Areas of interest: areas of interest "Sport and cultural"
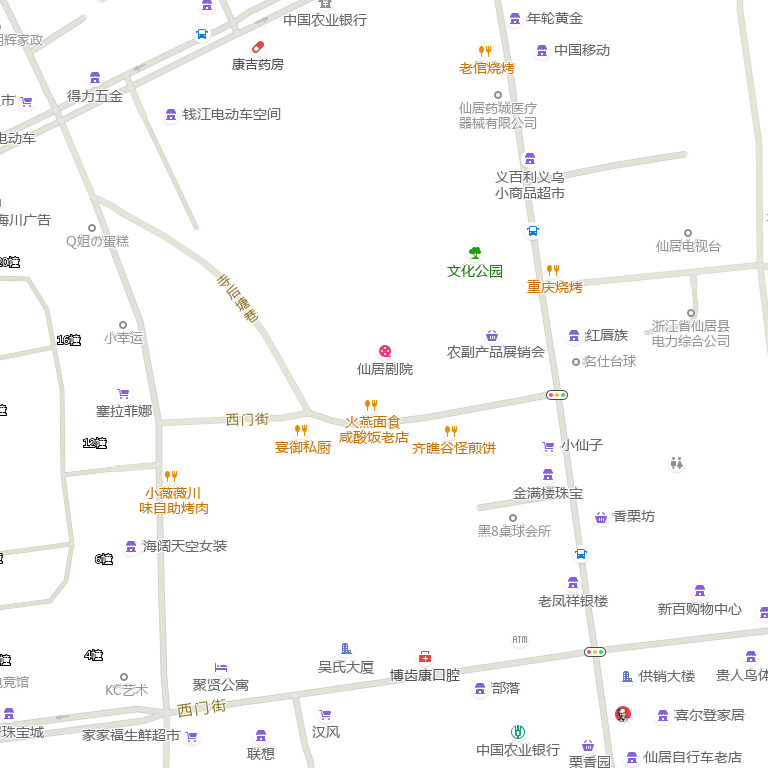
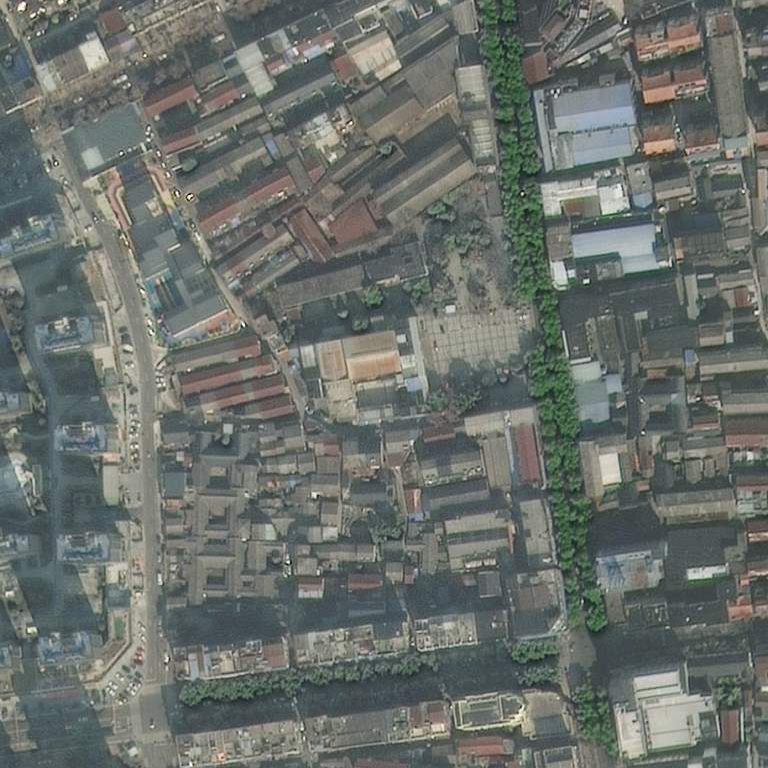